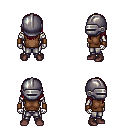
a pixel art fantasy rpg character, male body template, skeleton, brown sleeveless shirt, metal pants, brunette long hairstyle, metal helm, leather bracers, maroon shoes, four views (front, back, left, right), 2x2 character sprite sheet, small pixel art, hard edges, no anti-aliasing